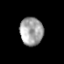
Tissue: prostate
Cell type: T cells
Senescence score: 0.3191
Nuclear area (px): 645
Mean DAPI intensity: 161.843